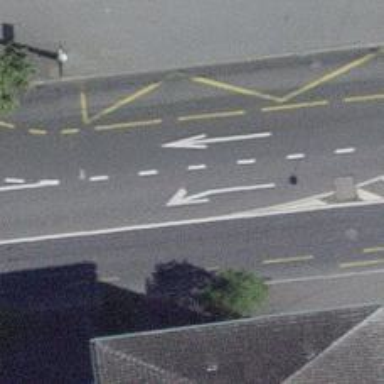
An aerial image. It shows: Trolleybus stop position for public transport.